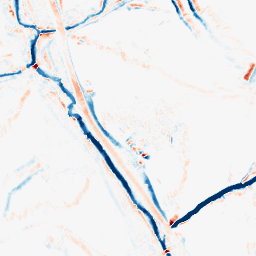
Category: morphological
Decomposition family: morphological_diamond
Decomposition parameters: operation: average
radius: 5
Upsampling method: bilinear
Upsampling parameters: scale: 4
Upsampling scale: 4